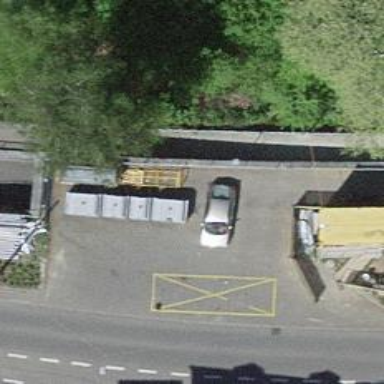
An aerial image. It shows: Recycling container for recycling.